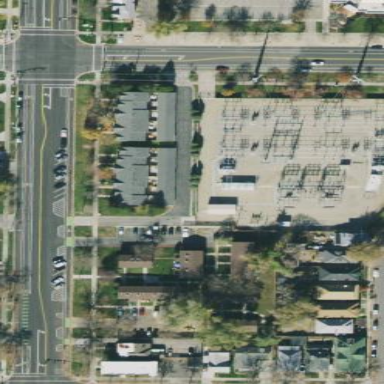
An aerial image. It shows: Power substation.